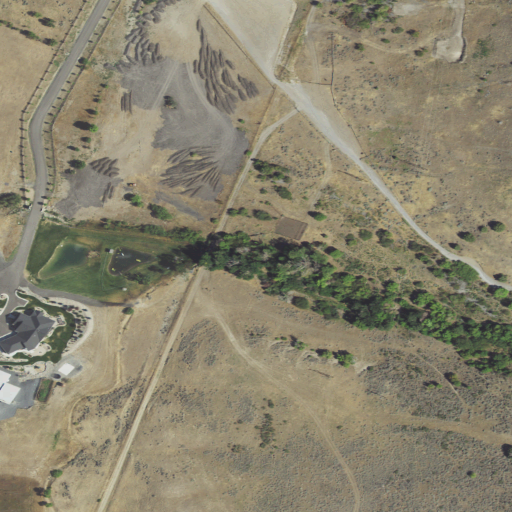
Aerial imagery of valley in Utah named Millville Canyon containing shrub, pasture, open development, and cultivated crops